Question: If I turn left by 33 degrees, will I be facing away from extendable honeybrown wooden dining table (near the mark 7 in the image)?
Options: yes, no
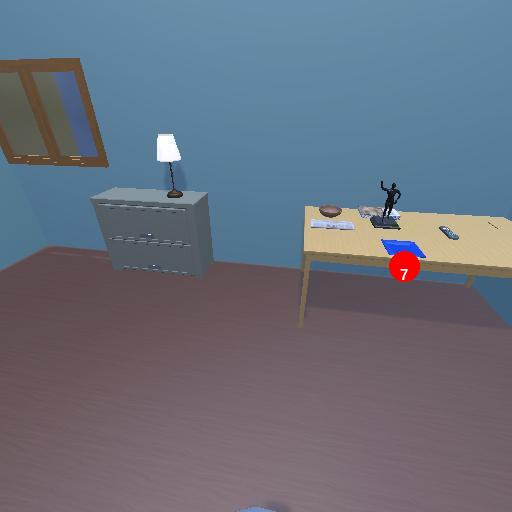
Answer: yes